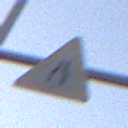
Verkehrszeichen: VerengteFahrbahn
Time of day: SunriseSunset
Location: Outdoor (Urban)
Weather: Clear
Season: NotSpecified
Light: Natural